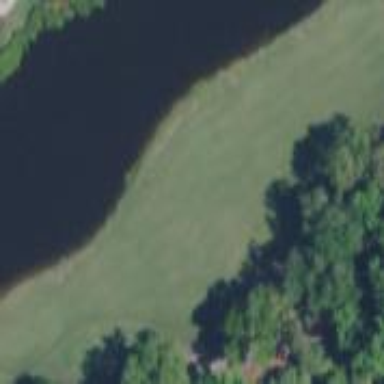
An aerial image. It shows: Grassy area designated as golf fairway.